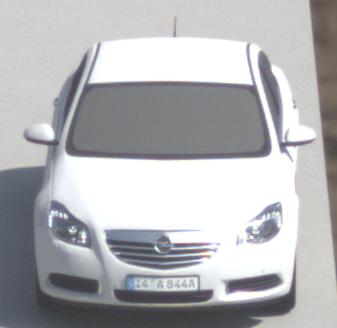
Make: Opel
Model: Insignia 1.6
Detailed model: Insignia (A) Notch Back
Model produced from: 2008/11
Model produced until: 2008/12
Doors: 4
Color: white
Road condition: dry road
Daytime: morning or afternoon
Contrast: high contrast